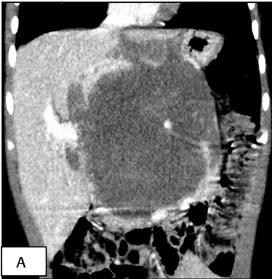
Case 3. (
A
) MRI showing a large abdominal mass that moves the liver upward.
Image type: radiology (ct)